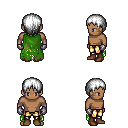
a pixel art fantasy rpg character, male body template, human, dark skin, green tattered cape, gold greaves, white plain hairstyle, metal gloves, brown shoes, four views (front, back, left, right), 2x2 character sprite sheet, small pixel art, hard edges, no anti-aliasing